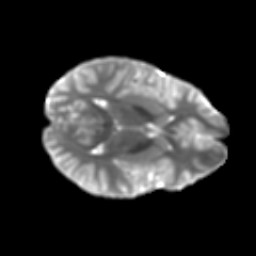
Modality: T2w
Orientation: axial
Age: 13
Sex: male
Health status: ill
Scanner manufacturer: ge
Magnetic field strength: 3 T
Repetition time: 6.752 s
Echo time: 0.079 s